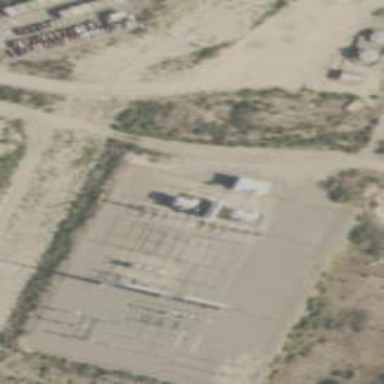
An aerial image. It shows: Industrial substation.